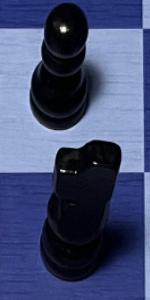
Label: Knight_Black